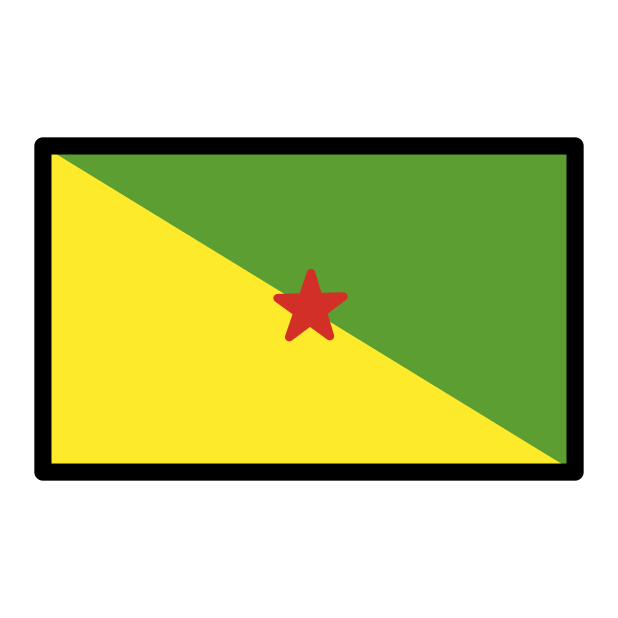
flag: French Guiana